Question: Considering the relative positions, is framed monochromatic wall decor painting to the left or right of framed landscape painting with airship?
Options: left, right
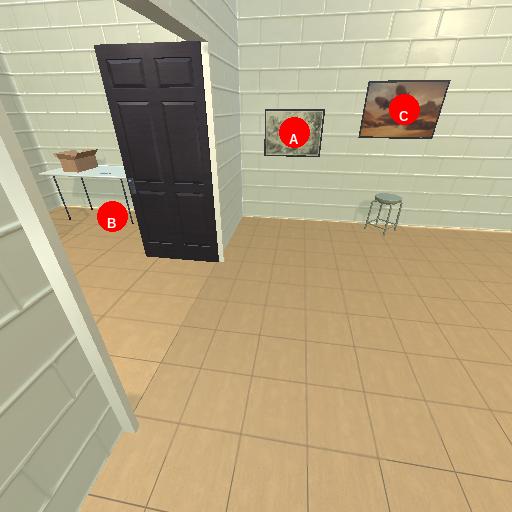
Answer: left